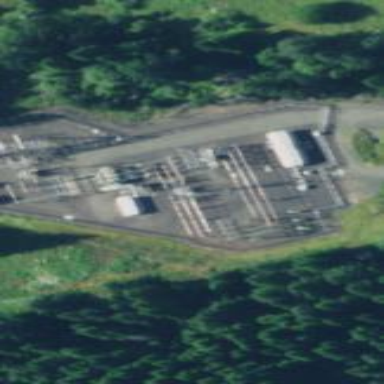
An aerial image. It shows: Power substation with transmission level designation. It is enclosed by fence.